Chest X-ray:
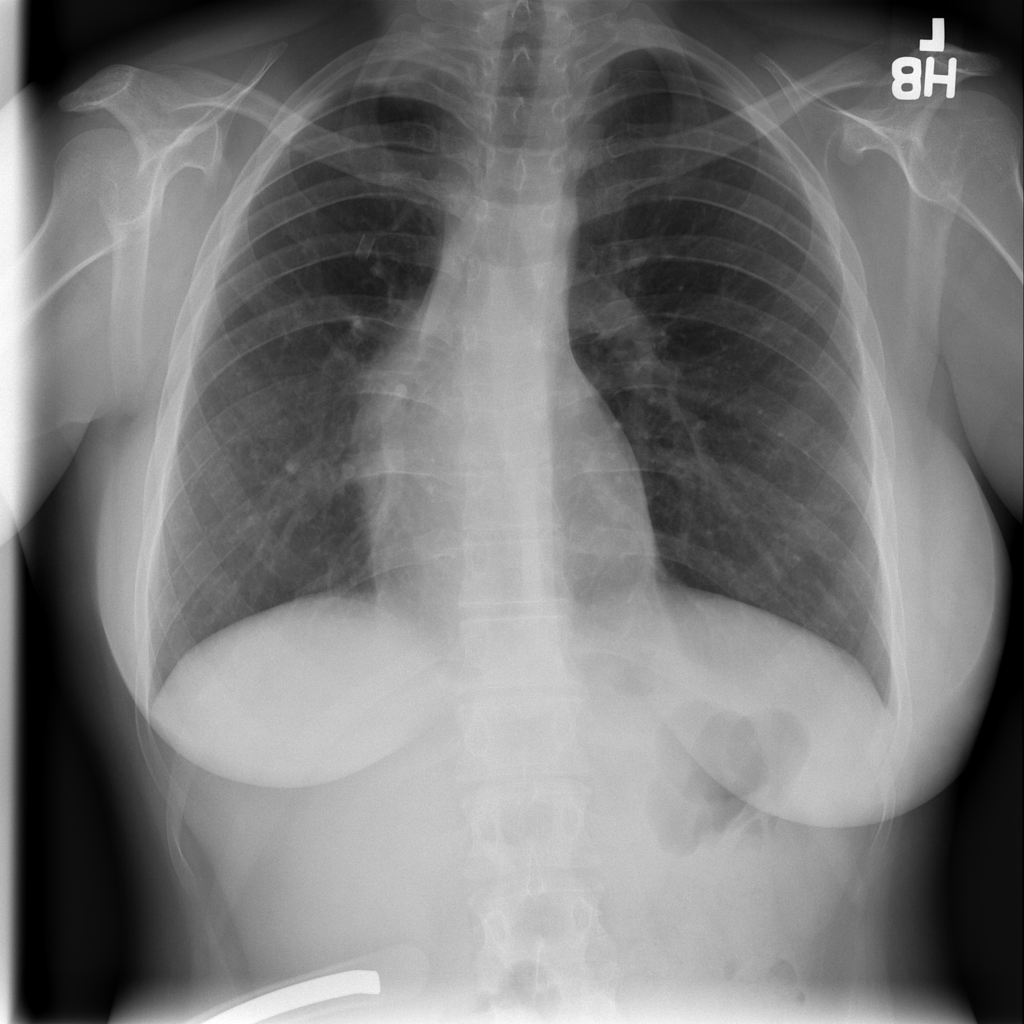
No abnormal finding: yes